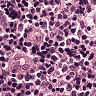
Metastatic tissue present: no